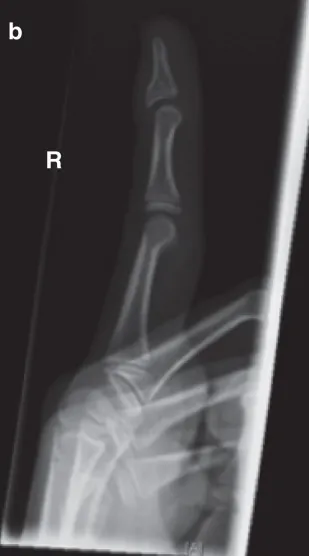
However, premature fusion of the physis has occurred with a degree of malunion on the lateral view (b).
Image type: radiology (x_ray)